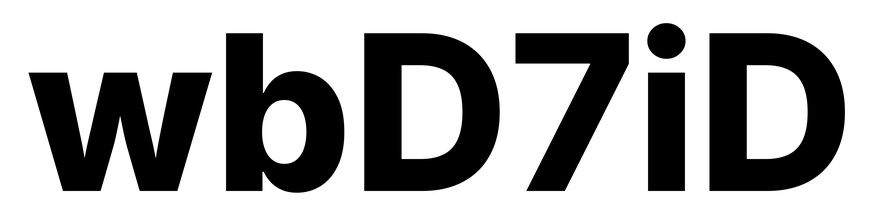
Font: Inter_ExtraBold